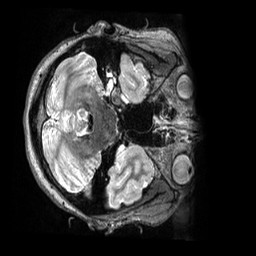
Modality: T2w
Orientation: axial
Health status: healthy
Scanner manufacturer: siemens
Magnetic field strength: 3 T
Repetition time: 3.2 s
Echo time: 0.565 s